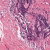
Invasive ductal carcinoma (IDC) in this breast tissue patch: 0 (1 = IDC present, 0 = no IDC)